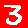
Digit: 3